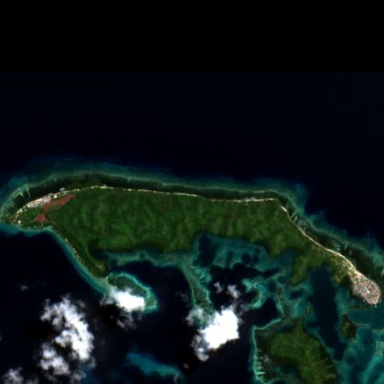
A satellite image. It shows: Island with natural coastline.